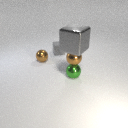
small brown metal sphere below large gray metal cube